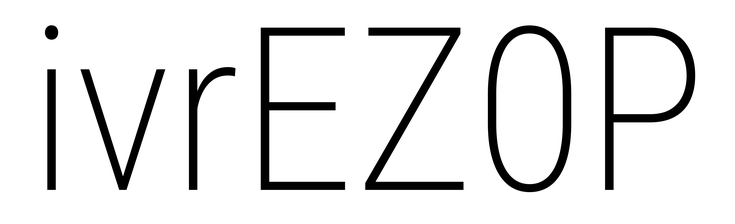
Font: Roboto_Condensed_ExtraLight